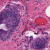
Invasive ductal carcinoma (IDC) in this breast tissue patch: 0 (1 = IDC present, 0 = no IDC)